Question: I've added my app to my page but it doesnt show up as a tab. Why?
See attached image FBapp.png which shows all settings. When I click 'Edit Settings' for the TicketWise app I get notification: "There are no settings for this application."
Here's my Facebook application: <URL>
(never mind the scrollbars for now)

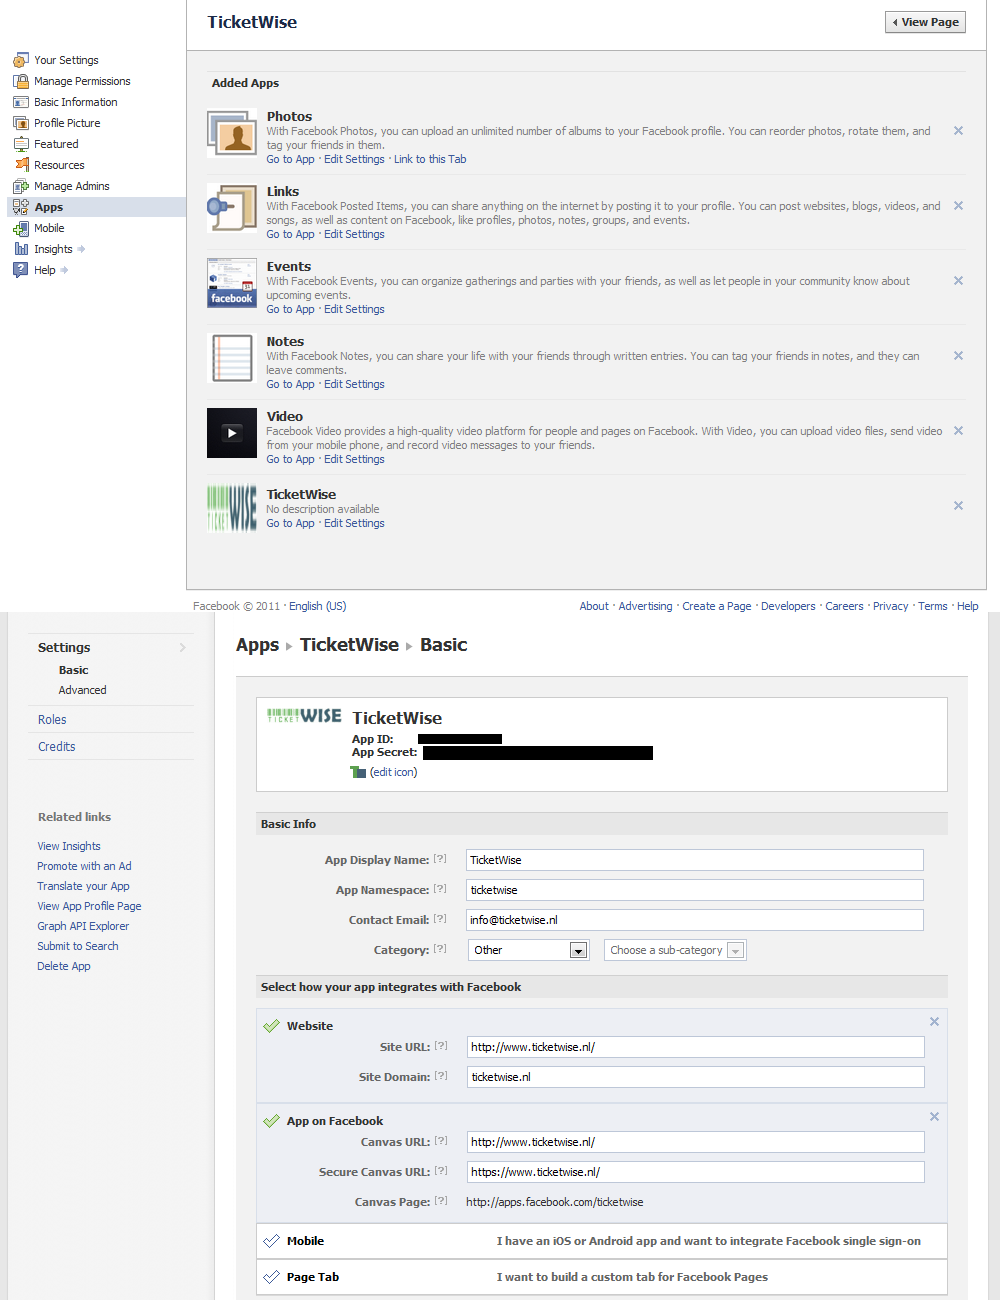
Answer: When you view your page, underneath the image/logo area there is a list of tabs. Depending on how many tabs you have, at the bottom there will either be a link for "EDIT" or "MORE". If "MORE", click to see the full list of tabs and the EDIT link. When you click "EDIT" you will be able to drag and drop the tabs to reorder them and place your application near the top where it will be visible by default.
For your other query:
> When I click 'Edit Settings' for the TicketWise app I get notification: "There are no settings for this application."
Settings pages are something you have to create separately if your app requires it. They are a page hosted on your server, that defines parameters to be used on the tab page view of the app. You can define the page in your application settings using the "Page Tab Edit URL" field.